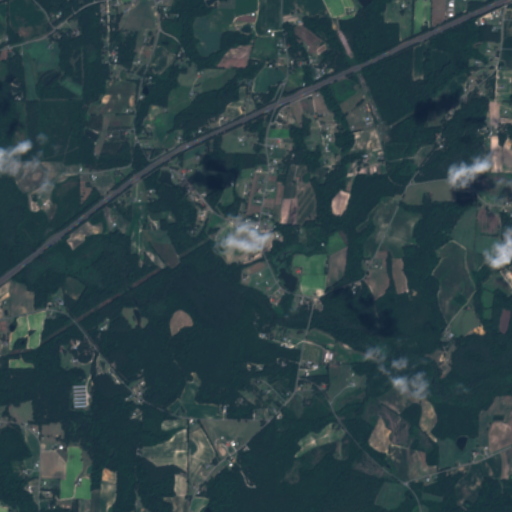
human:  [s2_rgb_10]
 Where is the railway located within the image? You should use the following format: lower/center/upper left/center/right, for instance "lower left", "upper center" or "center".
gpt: The railway is located in the upper of the image.
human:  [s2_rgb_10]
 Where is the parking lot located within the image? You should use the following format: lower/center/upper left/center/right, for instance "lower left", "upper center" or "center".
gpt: There is no parking lot in the image.